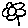
Label: flower